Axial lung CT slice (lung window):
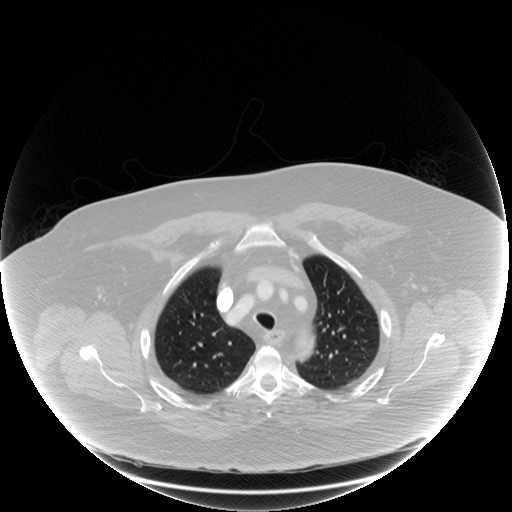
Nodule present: no